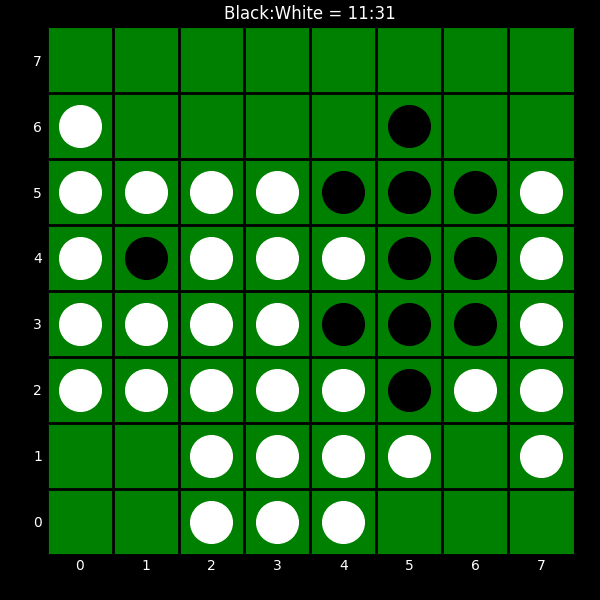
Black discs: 11
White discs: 31